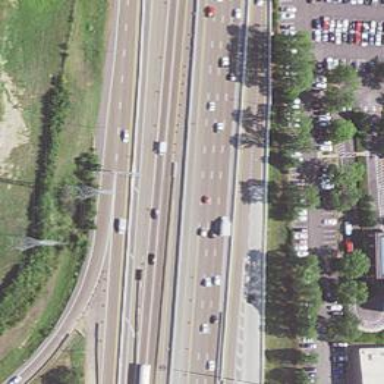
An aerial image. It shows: Asphalt motorway.